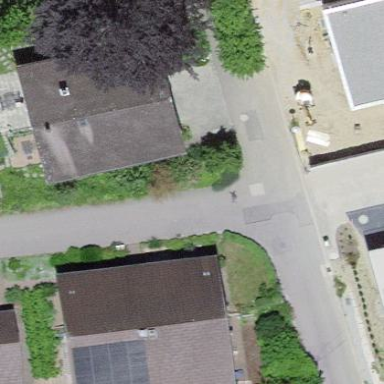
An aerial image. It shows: Residential building.